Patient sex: M
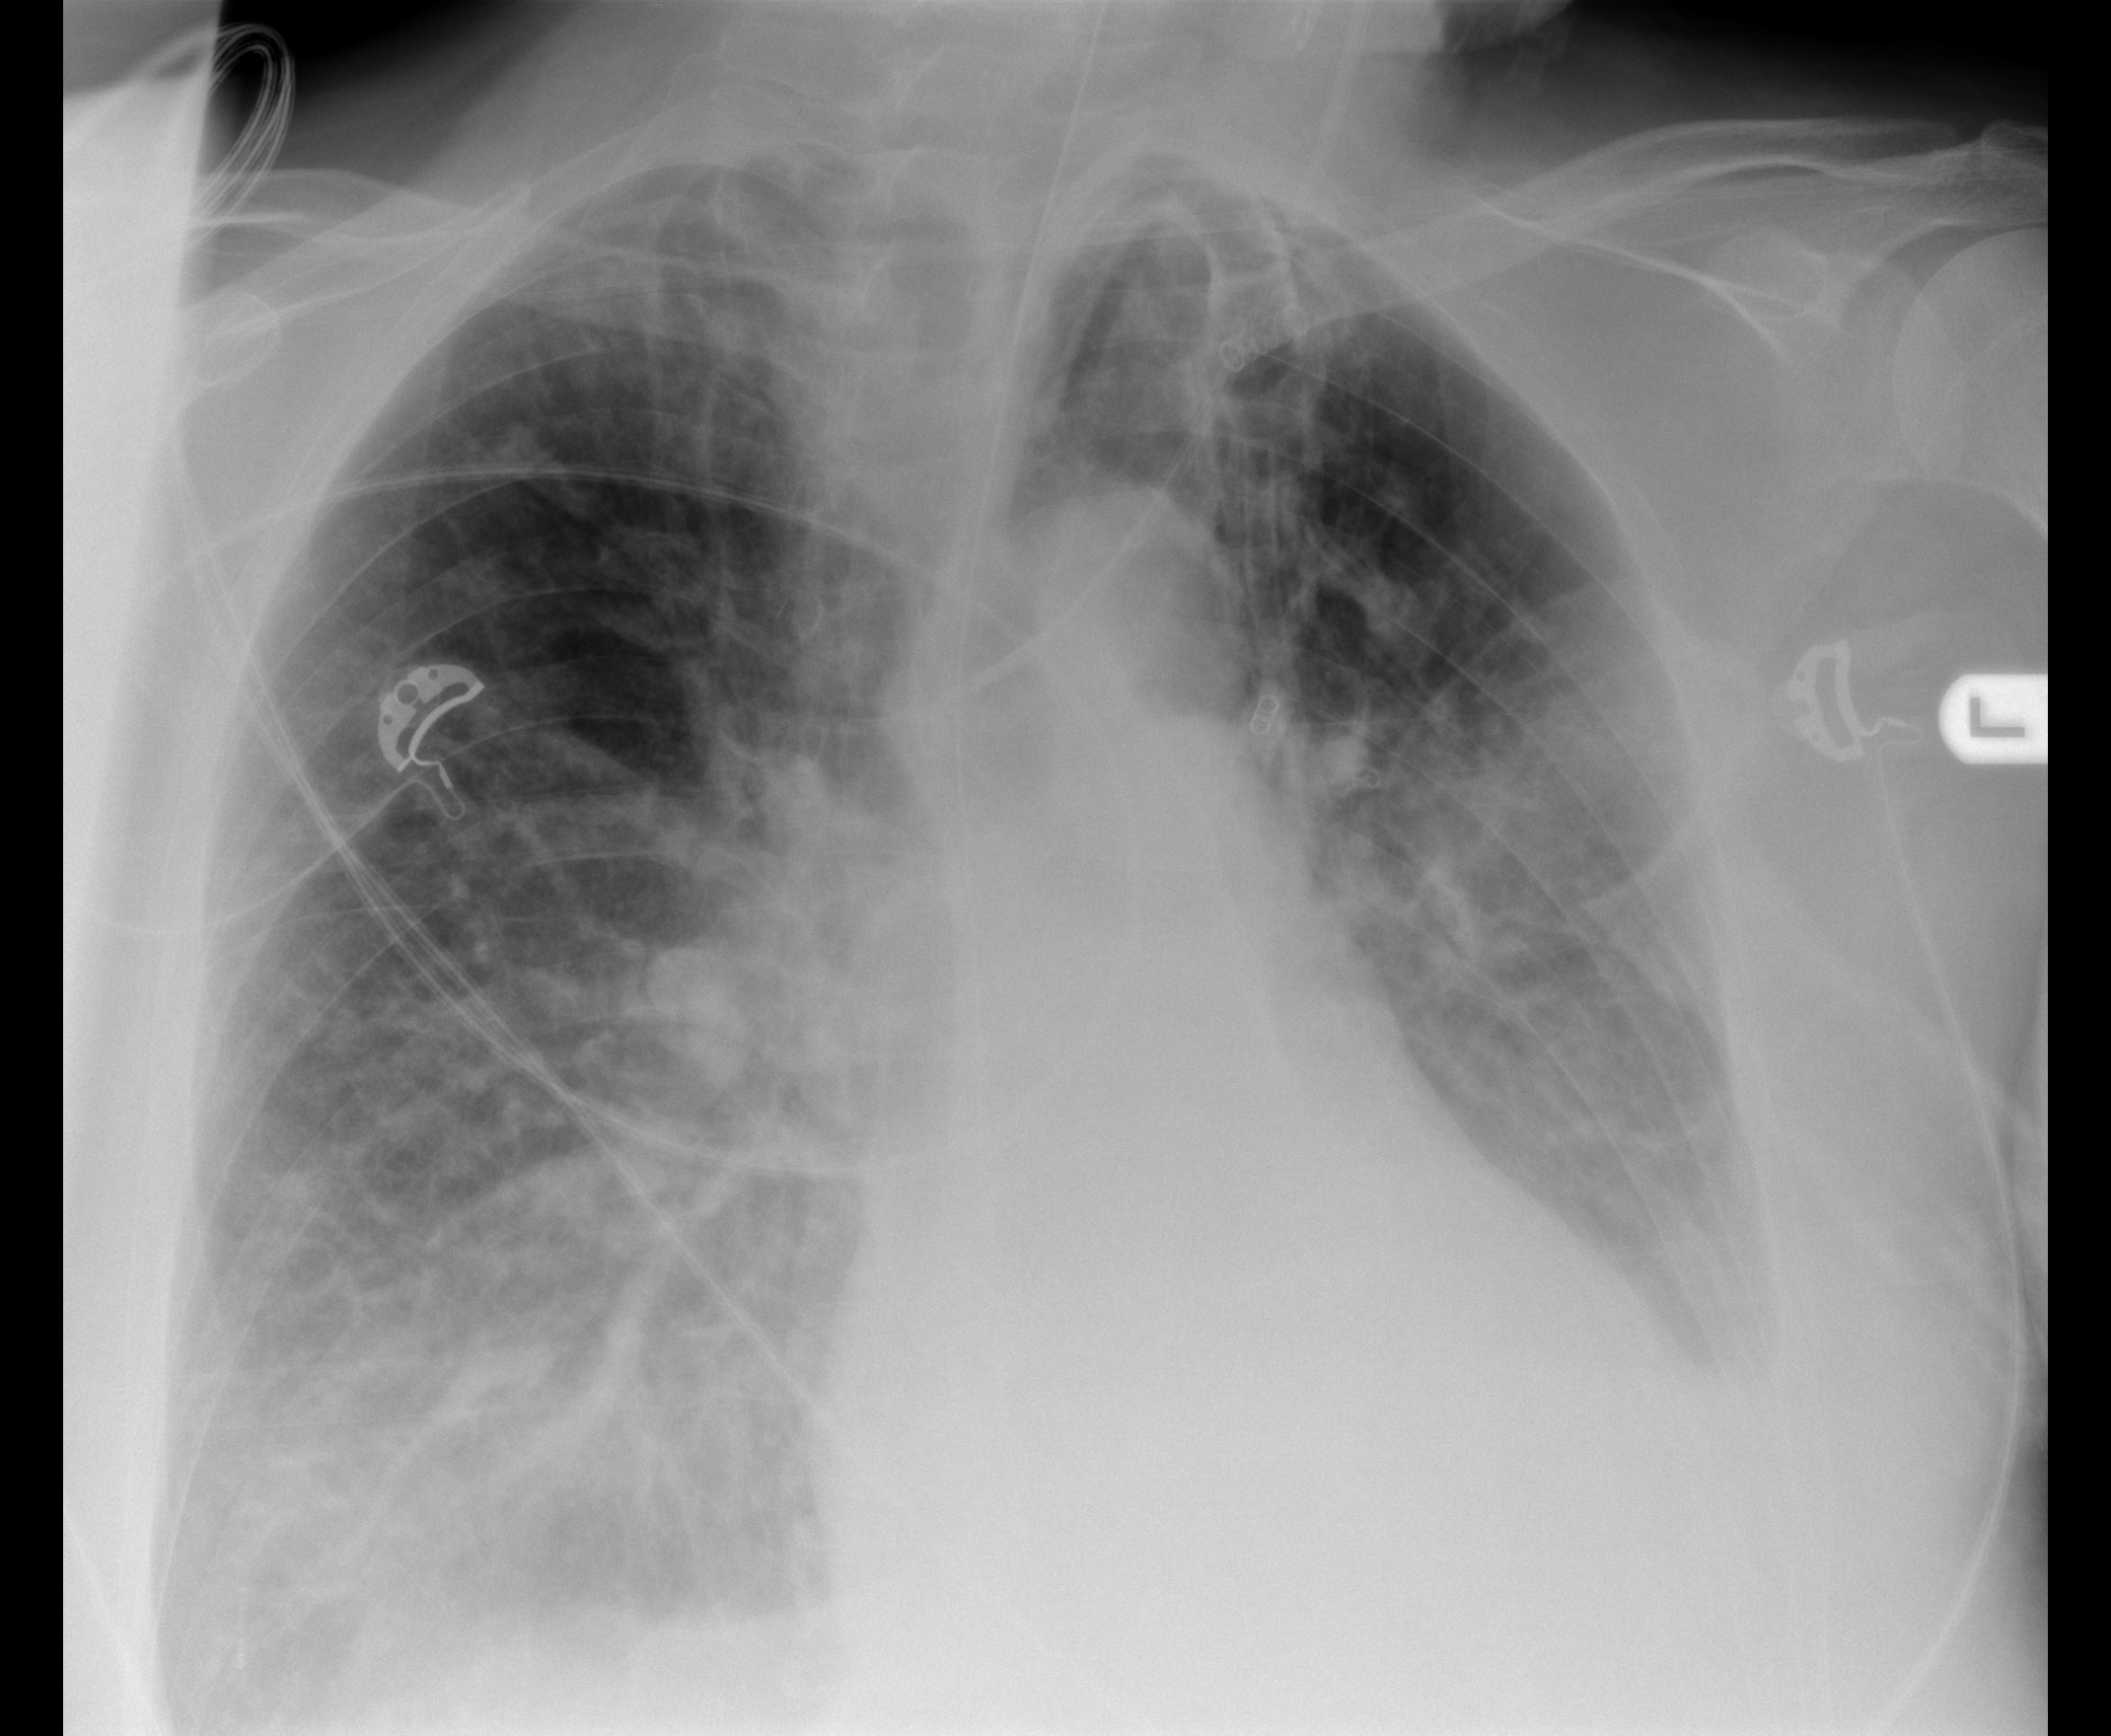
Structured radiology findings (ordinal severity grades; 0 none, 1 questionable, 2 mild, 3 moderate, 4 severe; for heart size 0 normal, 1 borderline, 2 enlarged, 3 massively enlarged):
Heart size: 2
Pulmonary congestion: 3
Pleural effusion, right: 2
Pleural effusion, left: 2
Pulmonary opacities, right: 3
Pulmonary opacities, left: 3
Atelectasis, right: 3
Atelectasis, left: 3